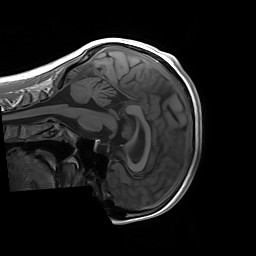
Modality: T1w
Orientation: sagittal